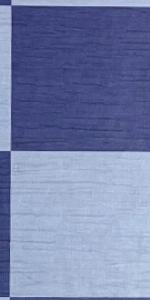
Label: Empty